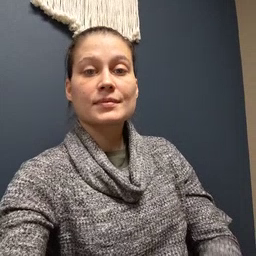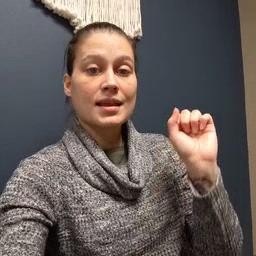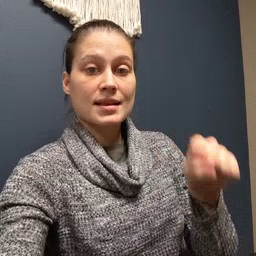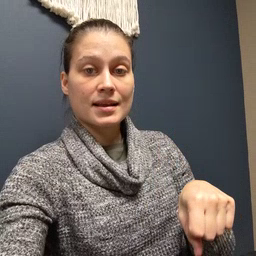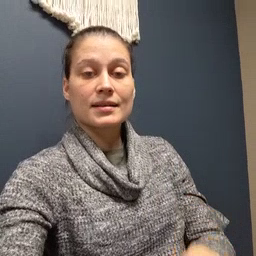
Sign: can